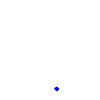
Particle: pion